Question: I get the following really interesting error:
Searching on google does not give me any direct answer. My setup is the following.
I use Visual Studio 2013 professional. Fameworks in use: NVidea SDK, Qt, OpenCV. Everything is setup because the software was working. After windows update something went wrong.
Can somebody point me in any direction ... how can I find out the starting point of the error, I cant even debug?
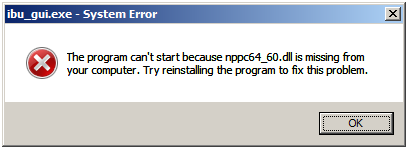
Answer: The problem occures because NVidea SDK 6.0 is missing. My problem was that the library was used by a prebuilt component.